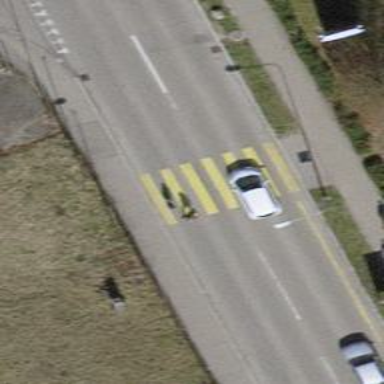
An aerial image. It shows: Zebra crossing on the road.